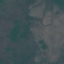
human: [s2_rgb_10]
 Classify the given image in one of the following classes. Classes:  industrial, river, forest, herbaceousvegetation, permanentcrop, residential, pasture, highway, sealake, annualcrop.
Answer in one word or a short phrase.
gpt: HerbaceousVegetation